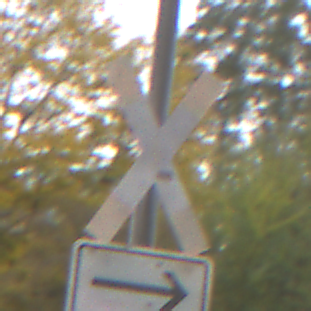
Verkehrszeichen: Andreaskreuz
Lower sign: RichtungsangabeDurchPfeile4
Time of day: MorningAfternoon
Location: Outdoor (Nature)
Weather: Overcast
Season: Autumn
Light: Natural